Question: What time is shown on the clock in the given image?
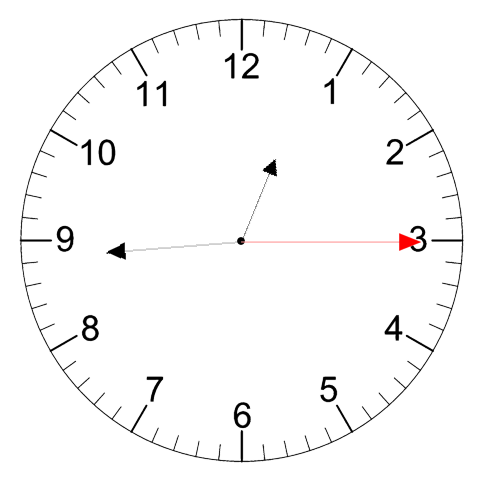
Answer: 12:44:15